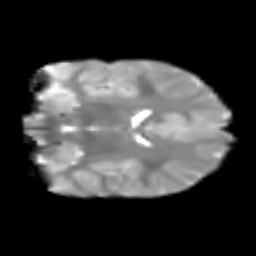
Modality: T2w
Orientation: coronal
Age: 7
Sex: male
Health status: healthy